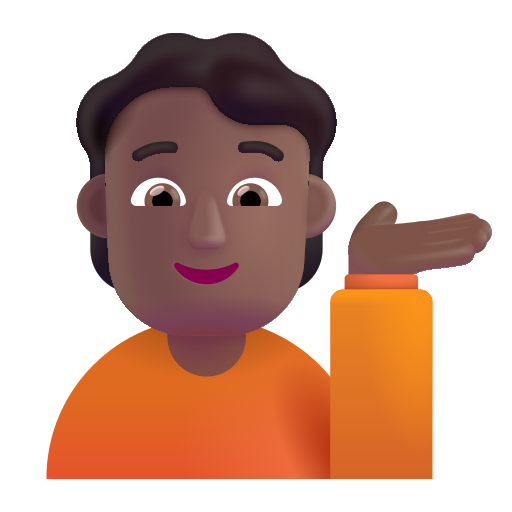
person tipping hand color  dark